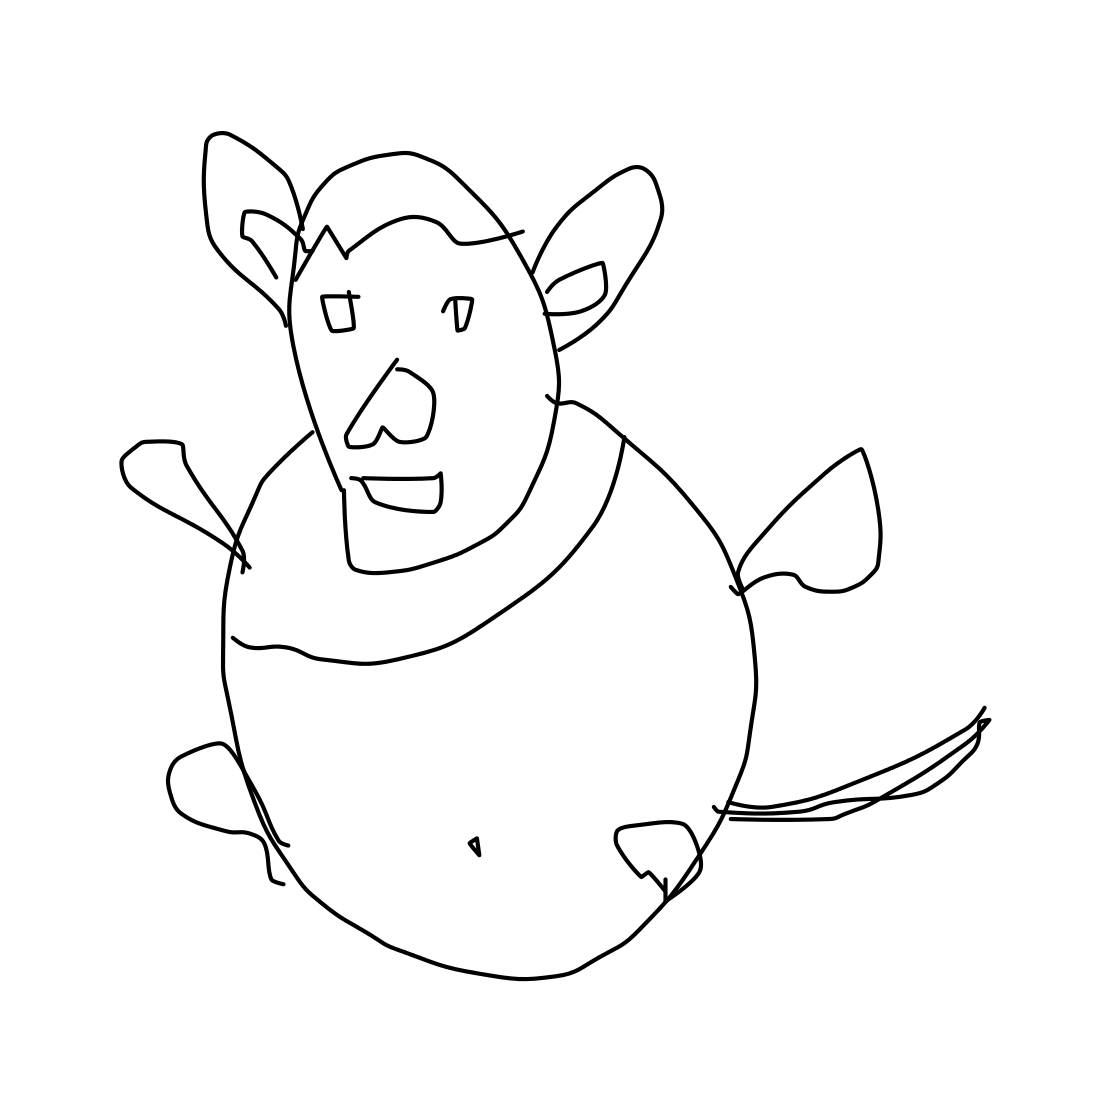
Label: panda